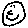
Label: smiley face